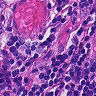
Metastatic tissue present: no